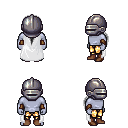
a pixel art fantasy rpg character, male body template, dark elf, purple skin, white cape, gold greaves, gray ponytail hairstyle, metal helm, leather bracers, brown shoes, four views (front, back, left, right), 2x2 character sprite sheet, small pixel art, hard edges, no anti-aliasing